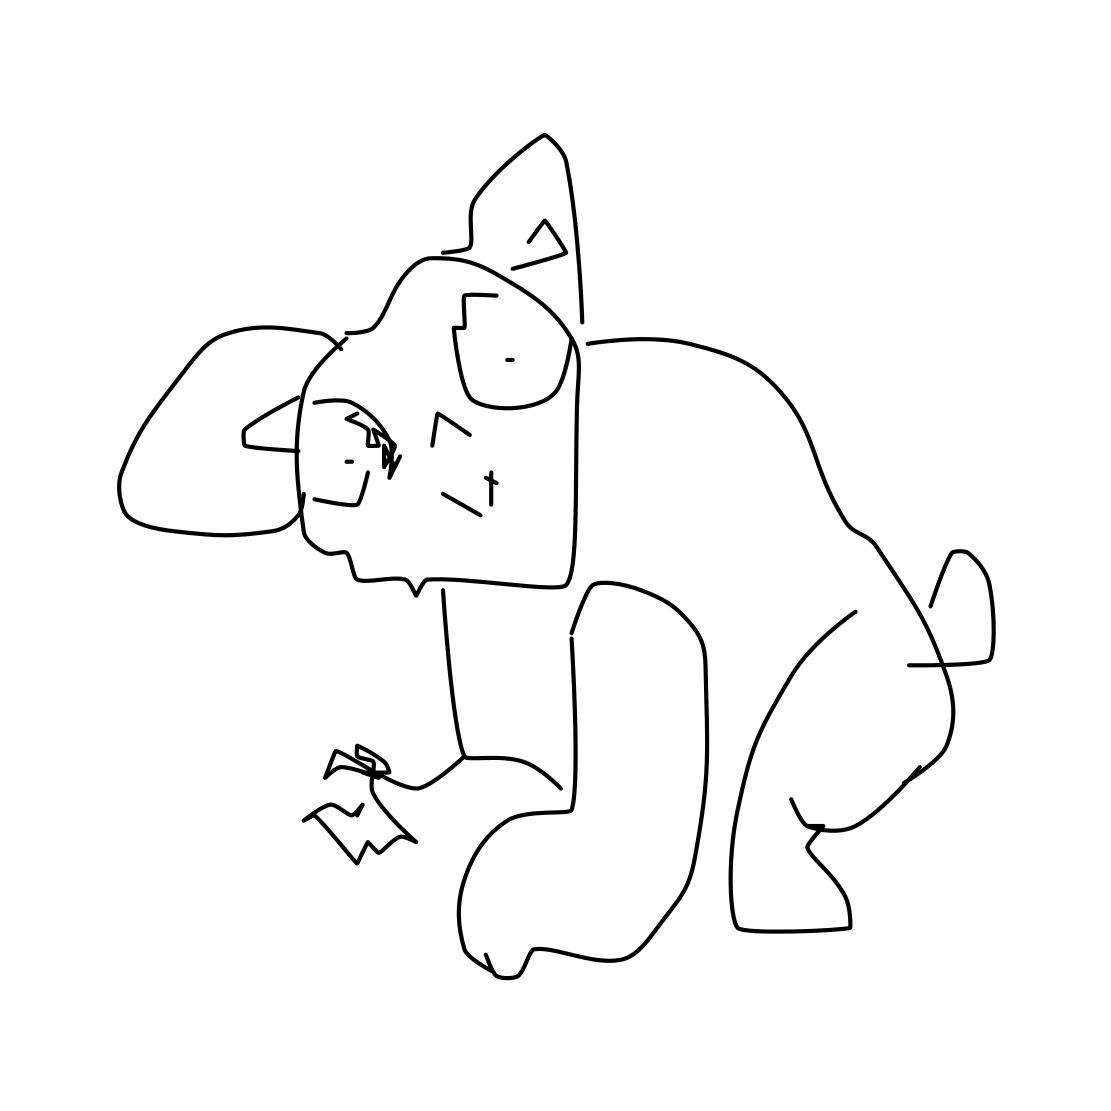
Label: panda